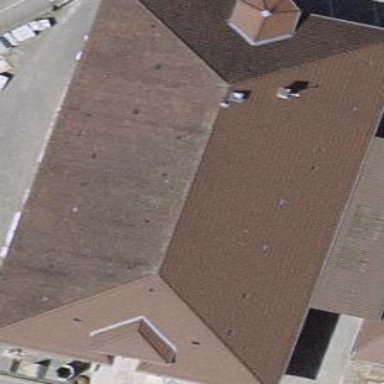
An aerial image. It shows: Warehouse building with hipped roof shape.